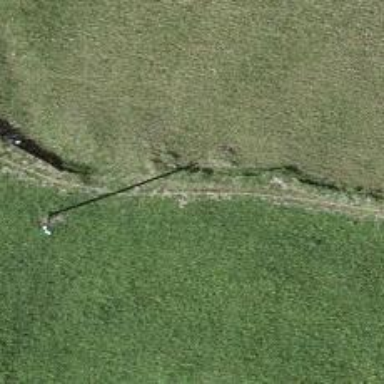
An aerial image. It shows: Dry stone wall barrier.